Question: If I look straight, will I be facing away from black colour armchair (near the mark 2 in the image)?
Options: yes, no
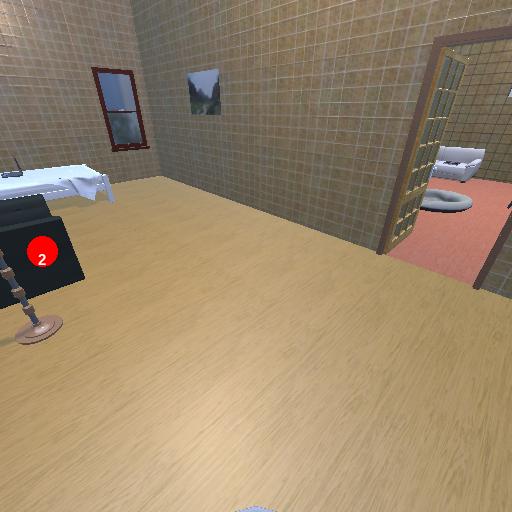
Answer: yes